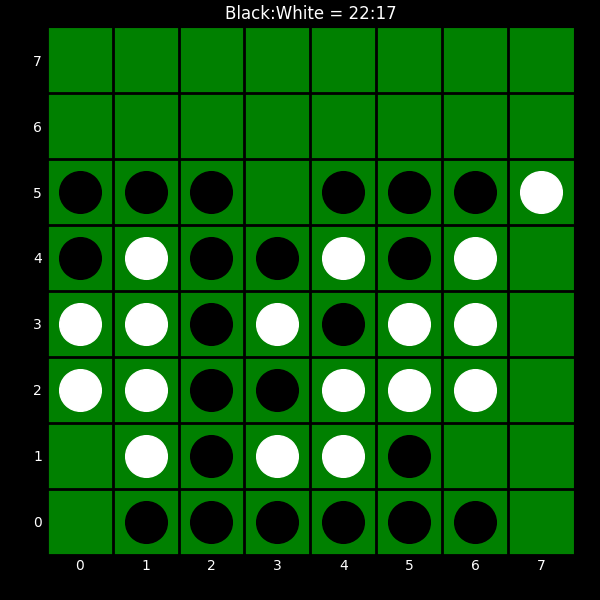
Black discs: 22
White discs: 17